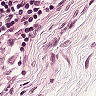
Metastatic tissue present: no